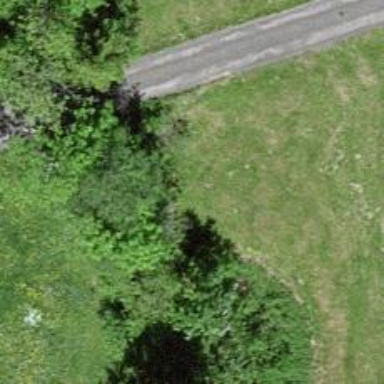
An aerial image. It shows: Culvert tunnel.